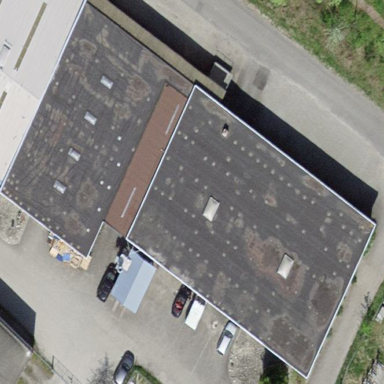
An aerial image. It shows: Warehouse building.